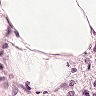
Metastatic tissue present: no